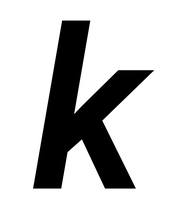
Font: Roboto-Italic_SemiBold_Italic